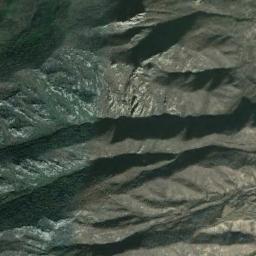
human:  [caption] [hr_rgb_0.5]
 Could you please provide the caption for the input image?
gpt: The mountain is covered with brown mud .

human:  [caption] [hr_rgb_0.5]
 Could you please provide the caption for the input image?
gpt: The mountain is consist of half of black soil and half of green plants .

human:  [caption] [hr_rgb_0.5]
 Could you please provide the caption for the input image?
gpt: The mountains are winding and undulating .

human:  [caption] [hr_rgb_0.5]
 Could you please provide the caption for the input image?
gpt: The folded mountain consists of some ridges and valleys and is covered with some vegetation .

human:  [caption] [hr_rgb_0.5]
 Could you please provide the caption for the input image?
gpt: There are some ridges on the brown mountain .